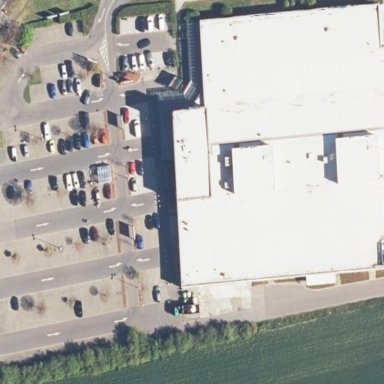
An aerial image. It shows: Retail building housing supermarket.